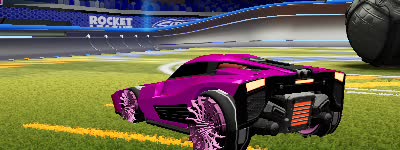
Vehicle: breakout